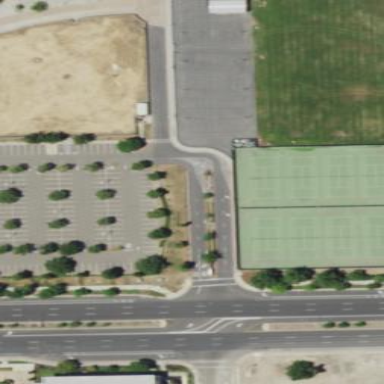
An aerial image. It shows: Tennis court on the leisure land pitch.